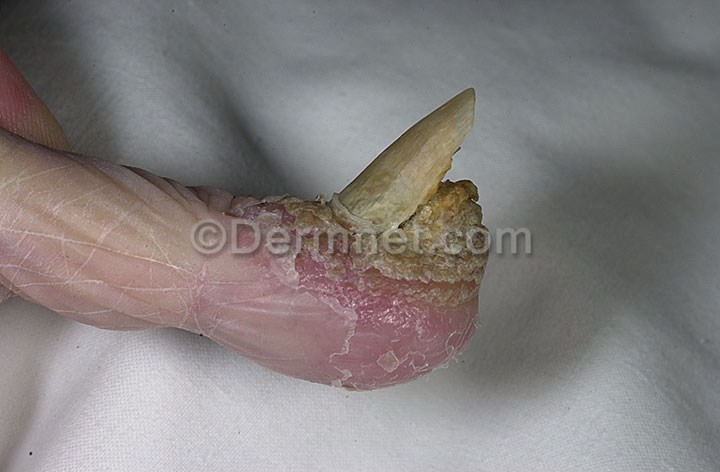
Disease: Psoriasis pictures Lichen Planus and related diseases